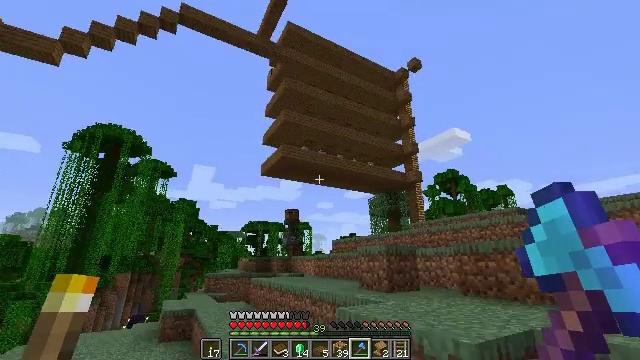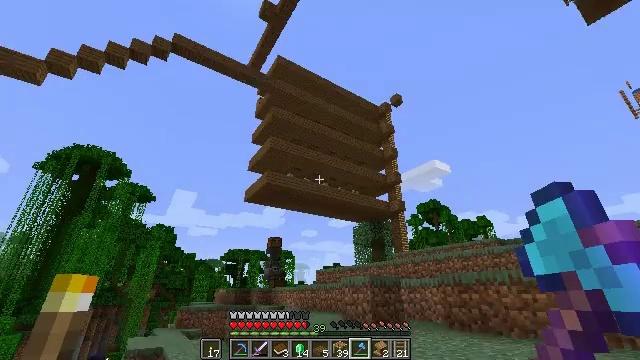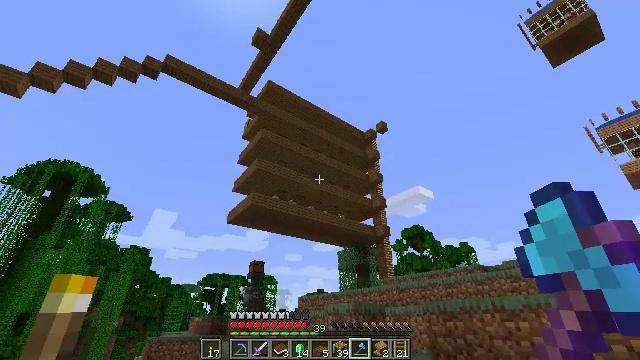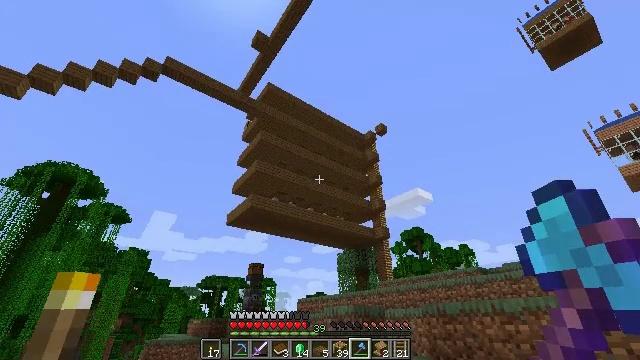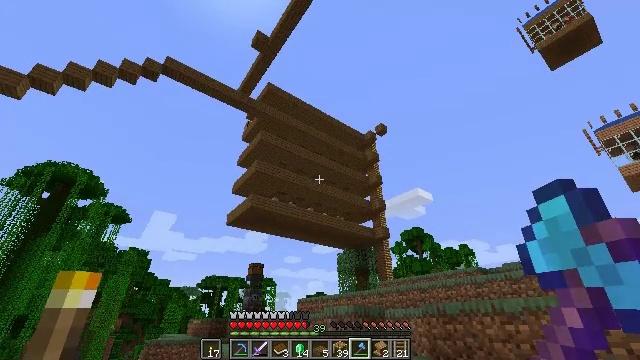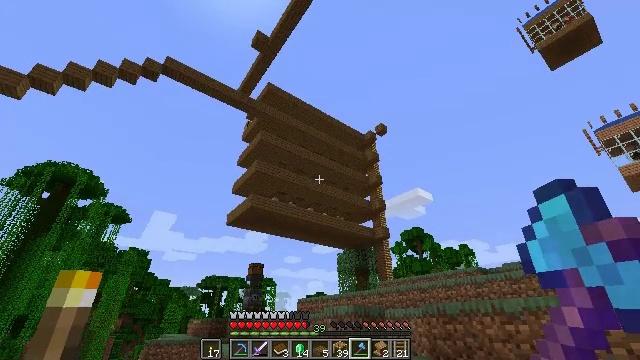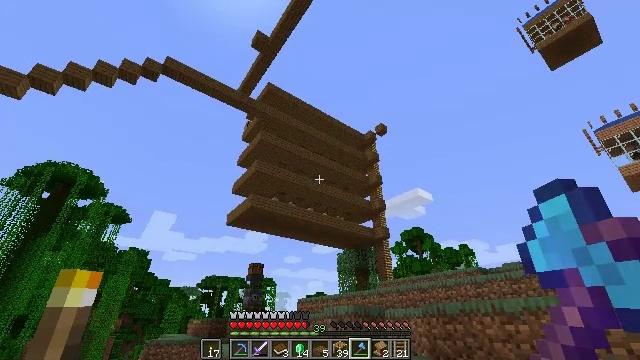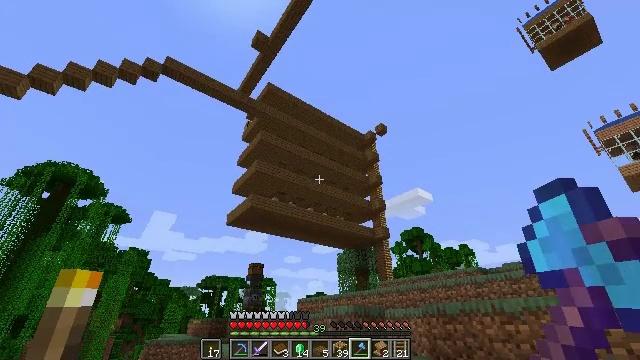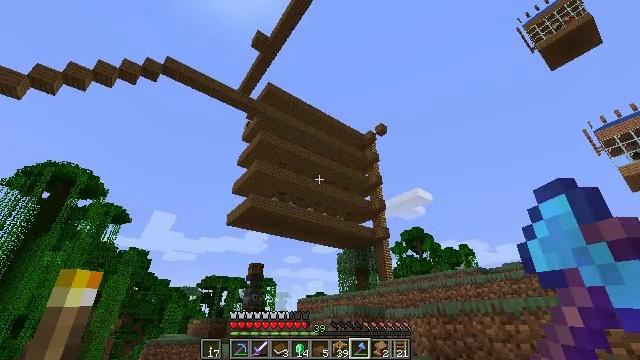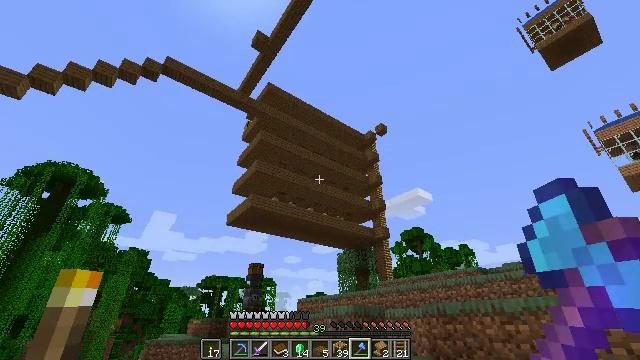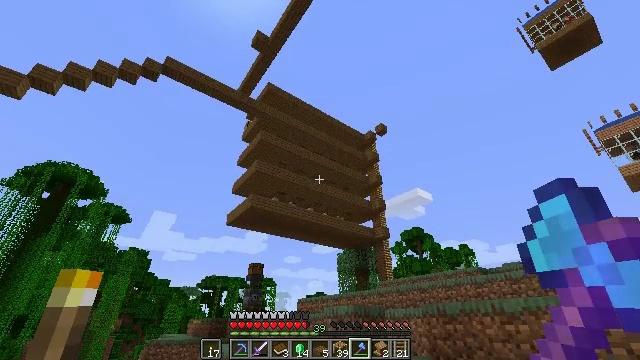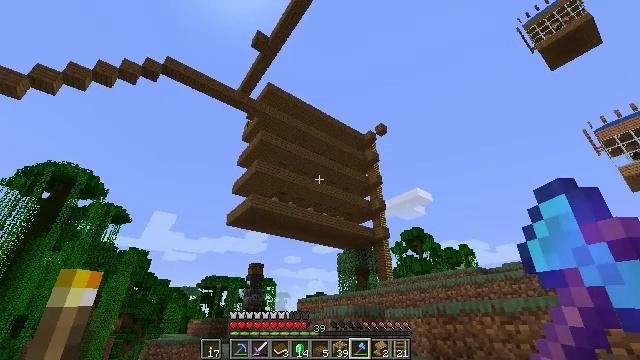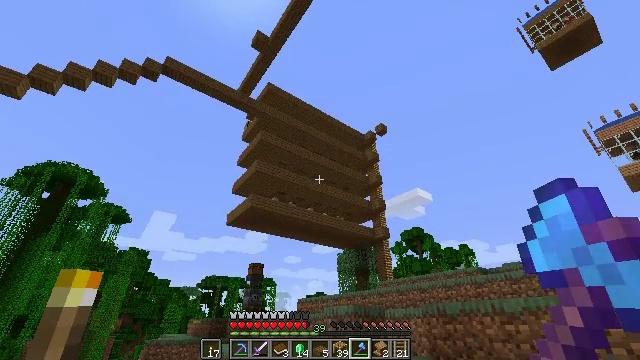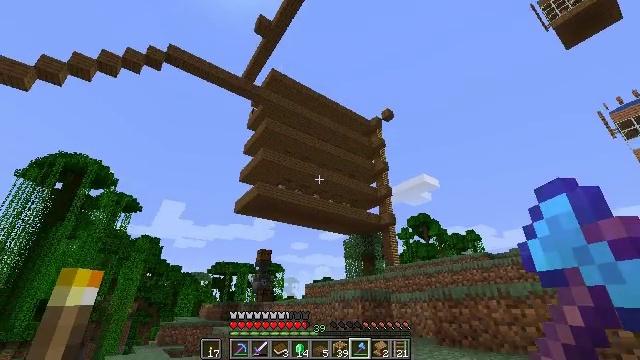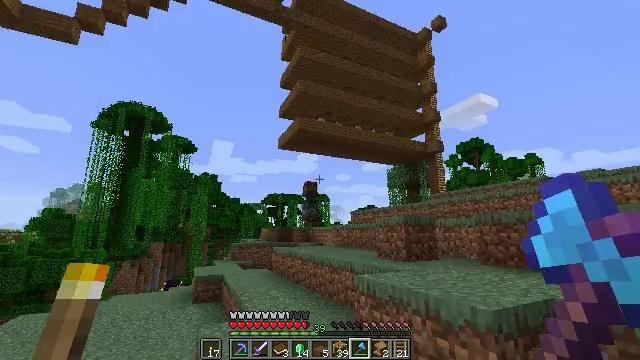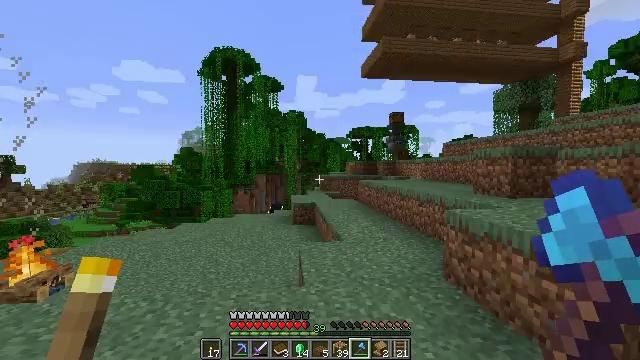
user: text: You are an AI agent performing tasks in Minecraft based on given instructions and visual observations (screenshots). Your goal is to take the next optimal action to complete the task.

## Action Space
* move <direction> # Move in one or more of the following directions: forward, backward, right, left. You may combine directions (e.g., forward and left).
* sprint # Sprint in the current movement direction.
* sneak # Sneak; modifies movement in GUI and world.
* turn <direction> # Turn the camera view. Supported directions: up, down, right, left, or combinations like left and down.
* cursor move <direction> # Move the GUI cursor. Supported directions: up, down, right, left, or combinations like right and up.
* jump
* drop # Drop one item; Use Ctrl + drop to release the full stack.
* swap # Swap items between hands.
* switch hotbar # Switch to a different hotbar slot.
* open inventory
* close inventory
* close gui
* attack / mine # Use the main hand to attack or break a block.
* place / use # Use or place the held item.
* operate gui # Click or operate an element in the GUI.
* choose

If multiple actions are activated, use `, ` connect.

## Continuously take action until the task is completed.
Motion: motion action
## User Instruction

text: Break the spruce slab from a structure.
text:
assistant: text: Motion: turn right and up
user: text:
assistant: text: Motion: turn right and up
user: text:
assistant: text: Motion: no_op
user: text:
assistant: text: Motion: no_op
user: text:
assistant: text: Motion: no_op
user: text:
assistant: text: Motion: no_op
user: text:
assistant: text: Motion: no_op
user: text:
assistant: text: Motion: no_op
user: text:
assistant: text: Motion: no_op
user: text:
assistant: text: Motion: no_op
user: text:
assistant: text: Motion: no_op
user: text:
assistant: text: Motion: no_op
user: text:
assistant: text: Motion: turn left and down
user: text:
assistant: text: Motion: turn left and down
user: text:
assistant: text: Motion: move forward, turn left and down
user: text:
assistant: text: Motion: move forward, turn left and down
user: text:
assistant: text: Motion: move forward, turn left and down
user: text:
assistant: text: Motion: move forward, turn left
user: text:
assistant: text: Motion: move forward, sprint, turn left
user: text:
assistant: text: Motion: move forward, sprint, turn left and up
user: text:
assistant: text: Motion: move forward, sprint
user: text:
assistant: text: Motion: move forward
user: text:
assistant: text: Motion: move forward, turn right
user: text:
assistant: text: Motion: move forward, sprint
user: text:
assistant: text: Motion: move forward, sprint, turn right
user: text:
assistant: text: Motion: move forward, sprint, turn right and down
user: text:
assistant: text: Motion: move forward, turn right
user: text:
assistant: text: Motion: move forward, turn right
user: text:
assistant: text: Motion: move forward, sprint
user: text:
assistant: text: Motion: move forward, sprint